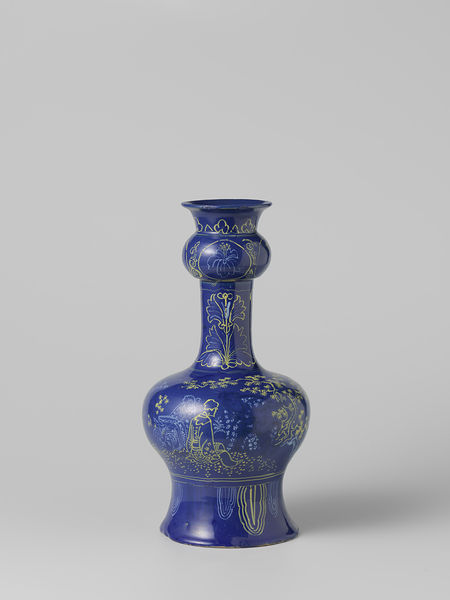
Titel: Fles
Standort: Amsterdam
Institution: Rijksmuseum
Schlagwörter: vase, blau, blue, feathers, people, white, painting, sitting, woman, yellow, decorative, flowers, patterns, plant, flower, man, tree, background, field, lake, water, german, grass, plants, drawing, ornament, sketch, glass, photo, sculpture, meadow, small, person, leaves, design, art, ceramic, figure, leaf, long, chinese, gelb, paint, blumen, china, pottery, plain, round, open, jug, oriental, photograph, porcelain, painted, thin, tube, fat, flask, flower vase, bloom, porcelin, etched, photoraph, plats